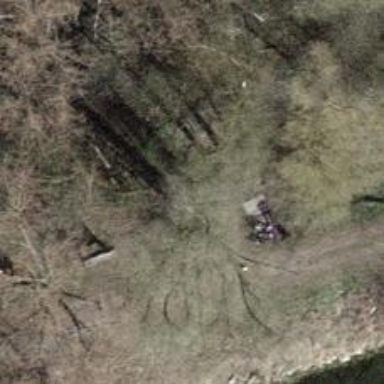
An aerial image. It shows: Bench.